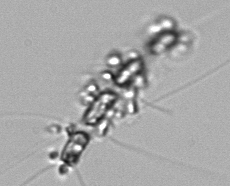
Label: Chaetoceros_didymus_TAG_external_flagellate